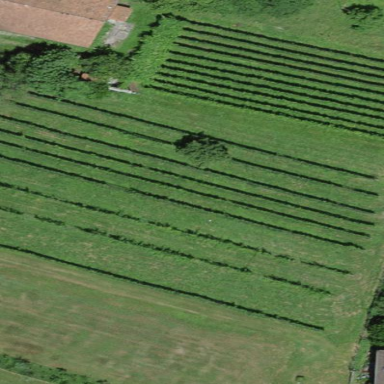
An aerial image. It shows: Vineyard where grapes are grown.